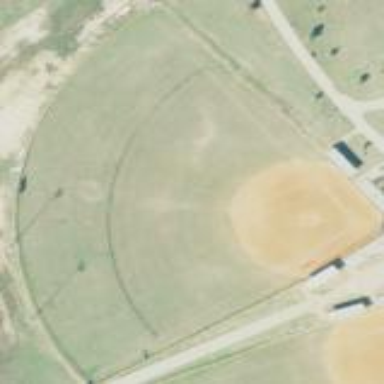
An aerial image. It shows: Softball pitch for leisure and sport activities.